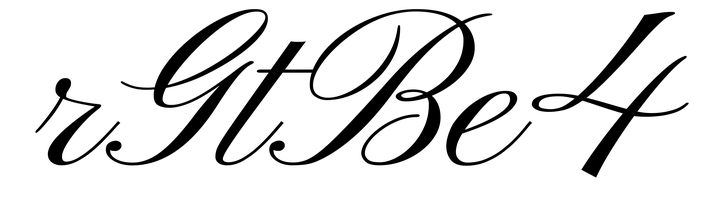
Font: PinyonScript-Regular